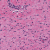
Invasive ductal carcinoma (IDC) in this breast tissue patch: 0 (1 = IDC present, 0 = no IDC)